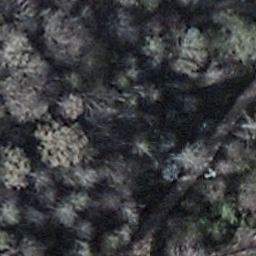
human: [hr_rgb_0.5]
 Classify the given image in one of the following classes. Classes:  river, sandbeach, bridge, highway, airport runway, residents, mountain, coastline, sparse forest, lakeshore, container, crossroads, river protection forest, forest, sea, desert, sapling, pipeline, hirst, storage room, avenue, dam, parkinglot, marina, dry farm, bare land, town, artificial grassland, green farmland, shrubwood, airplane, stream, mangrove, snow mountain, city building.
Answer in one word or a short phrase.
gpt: shrubwood